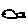
Label: fish